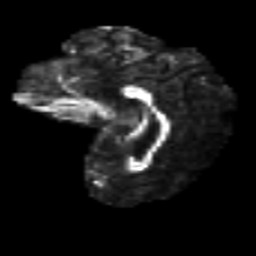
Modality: FA
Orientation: sagittal
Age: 46
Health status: ill
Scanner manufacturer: philips
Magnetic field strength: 3 T
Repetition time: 9 s
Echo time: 0.127 s